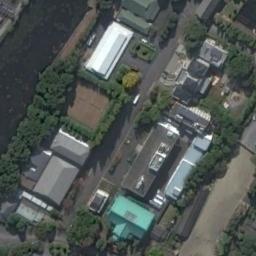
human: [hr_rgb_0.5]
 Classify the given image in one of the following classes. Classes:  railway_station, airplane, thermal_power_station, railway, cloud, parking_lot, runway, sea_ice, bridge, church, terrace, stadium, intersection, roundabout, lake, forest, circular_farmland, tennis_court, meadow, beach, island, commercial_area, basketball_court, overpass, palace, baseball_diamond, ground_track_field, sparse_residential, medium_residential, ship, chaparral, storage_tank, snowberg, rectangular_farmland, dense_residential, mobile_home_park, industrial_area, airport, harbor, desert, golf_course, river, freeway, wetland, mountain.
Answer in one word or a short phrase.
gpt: palace